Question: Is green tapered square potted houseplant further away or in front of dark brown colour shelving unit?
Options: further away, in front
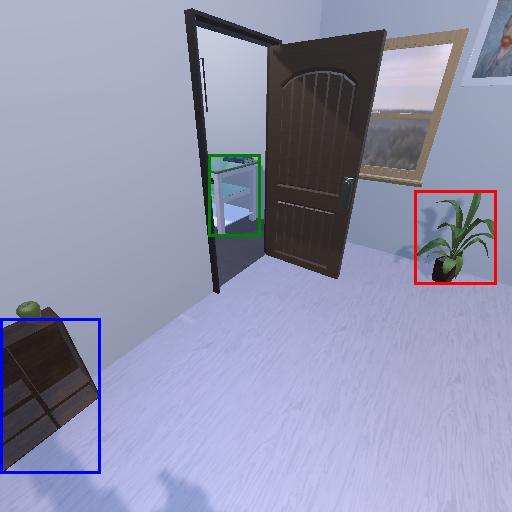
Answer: further away